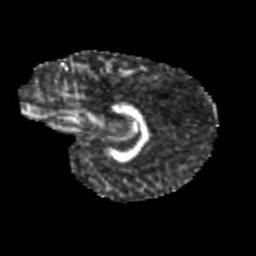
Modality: FA
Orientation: sagittal
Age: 9
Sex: female
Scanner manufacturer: siemens
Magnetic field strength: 3 T
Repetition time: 3.8 s
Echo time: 0.07 s